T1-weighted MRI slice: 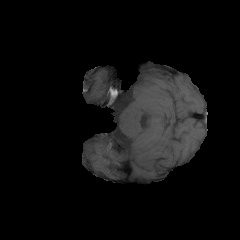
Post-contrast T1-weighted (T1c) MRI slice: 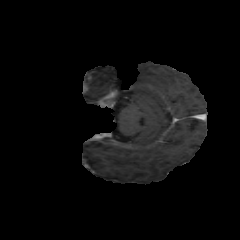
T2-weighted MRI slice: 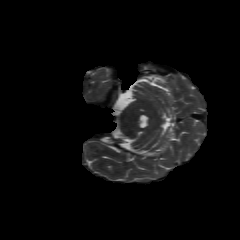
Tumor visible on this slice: no